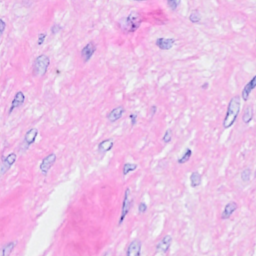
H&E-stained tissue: Breast